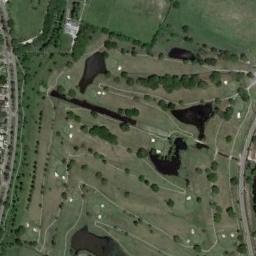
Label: golf_course